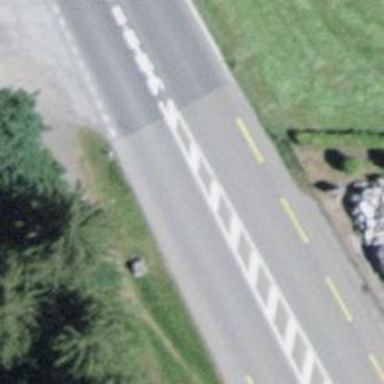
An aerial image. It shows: Secondary road with asphalt surface.